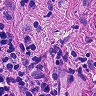
Metastatic tissue present: no